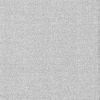
Atmospheric dust classification: dusty